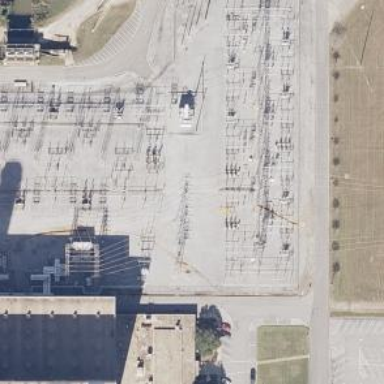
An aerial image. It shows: Switch for power supply.